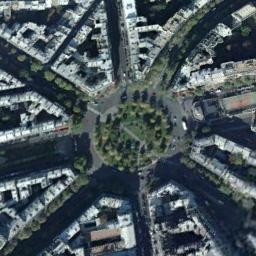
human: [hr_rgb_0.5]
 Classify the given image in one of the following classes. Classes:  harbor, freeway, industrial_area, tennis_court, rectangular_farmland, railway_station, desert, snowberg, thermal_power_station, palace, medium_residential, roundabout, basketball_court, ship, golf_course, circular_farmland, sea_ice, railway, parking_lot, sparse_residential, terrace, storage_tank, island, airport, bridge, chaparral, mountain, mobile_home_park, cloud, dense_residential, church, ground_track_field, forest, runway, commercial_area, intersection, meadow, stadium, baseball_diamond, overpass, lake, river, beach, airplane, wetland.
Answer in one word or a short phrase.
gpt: roundabout